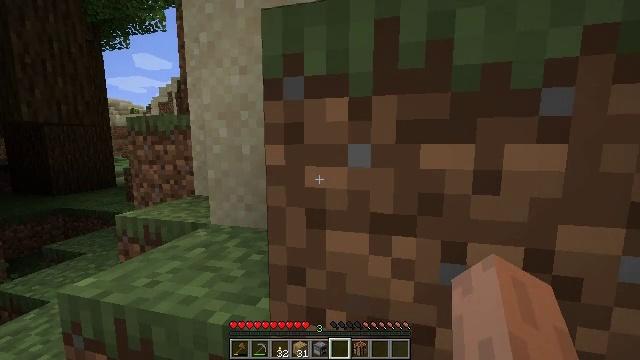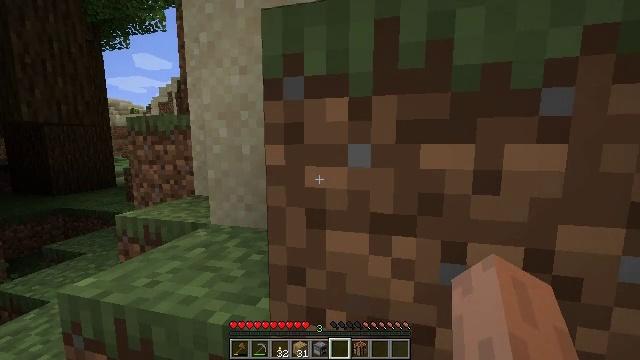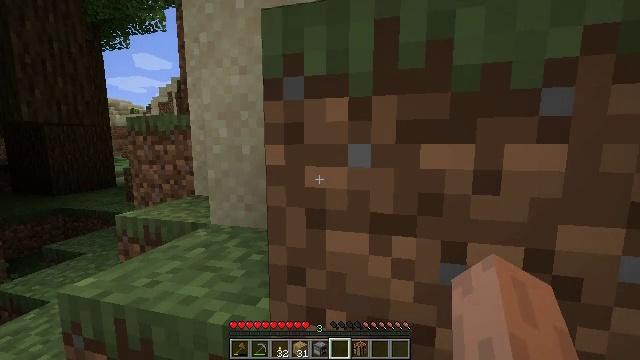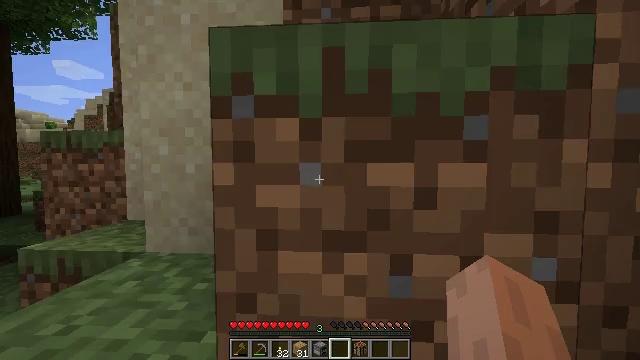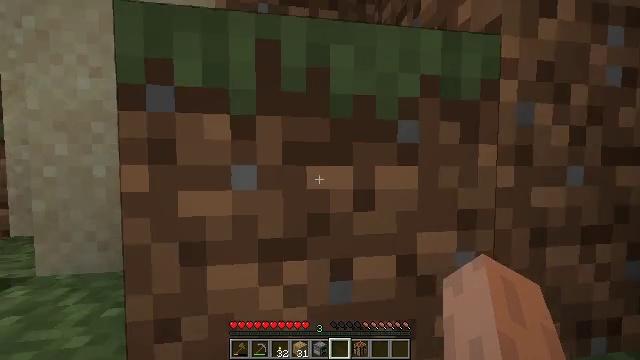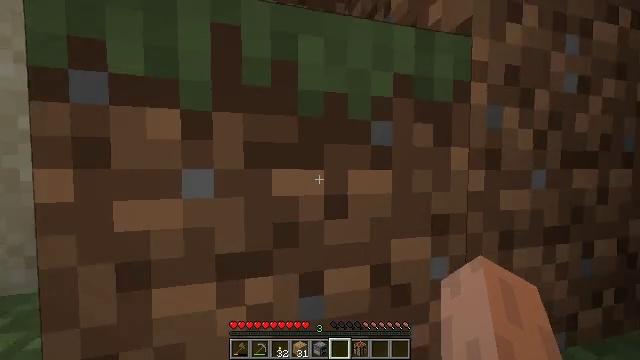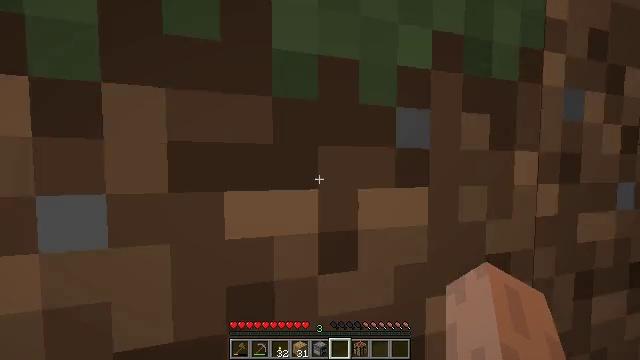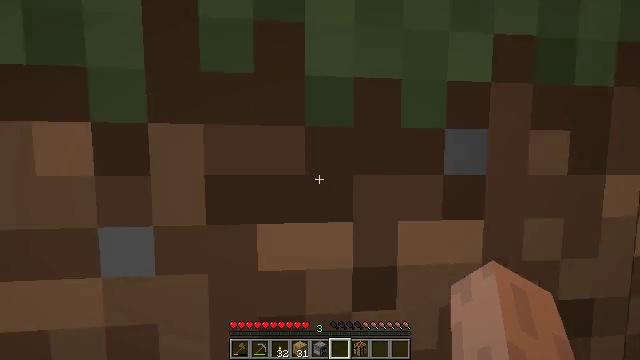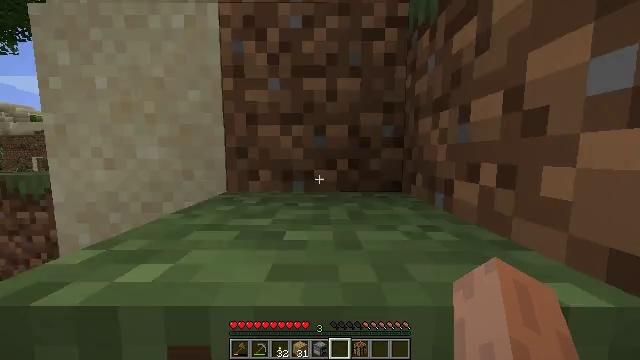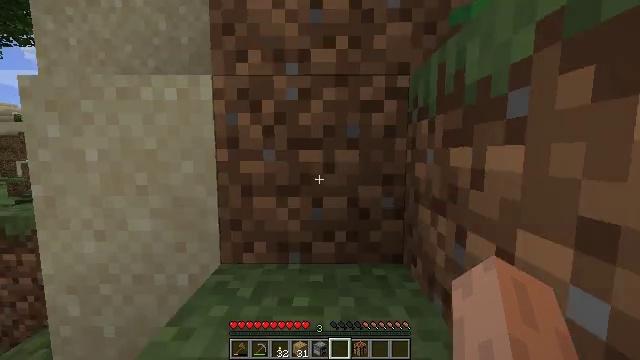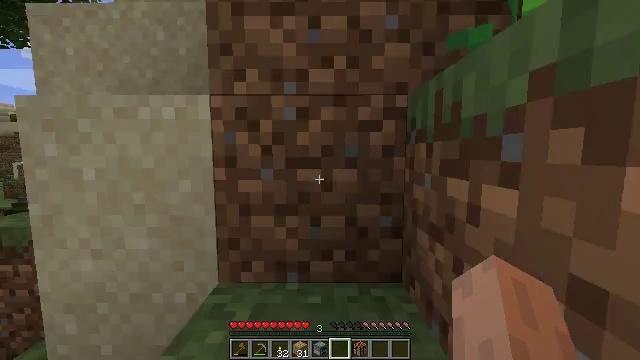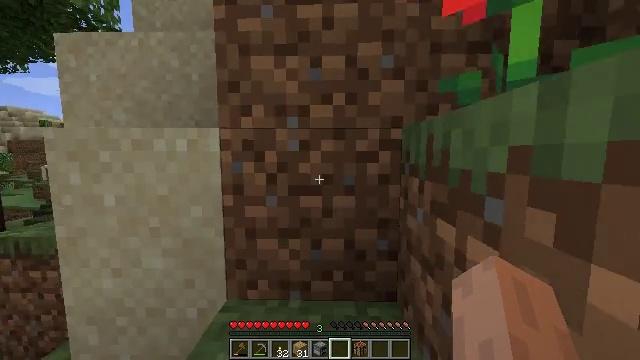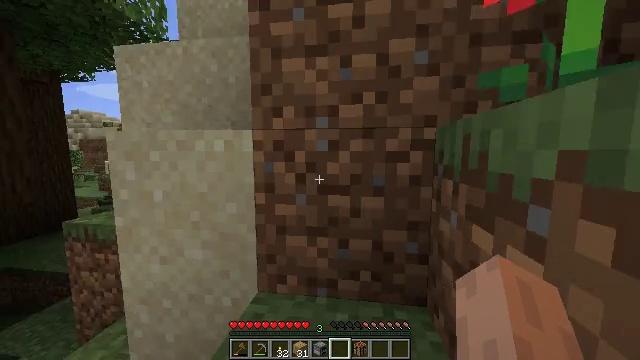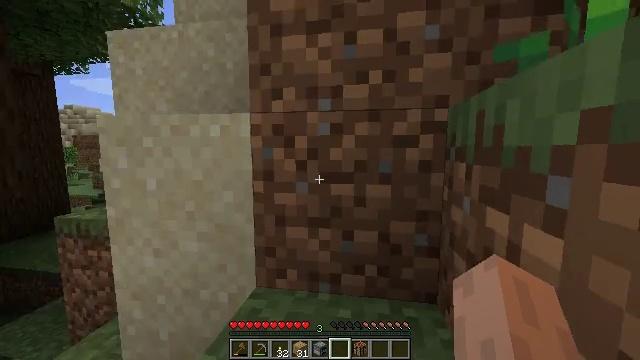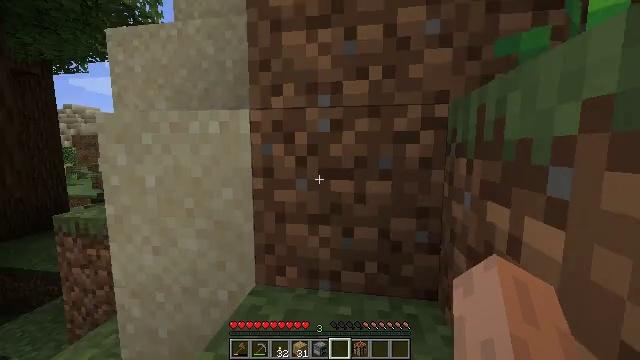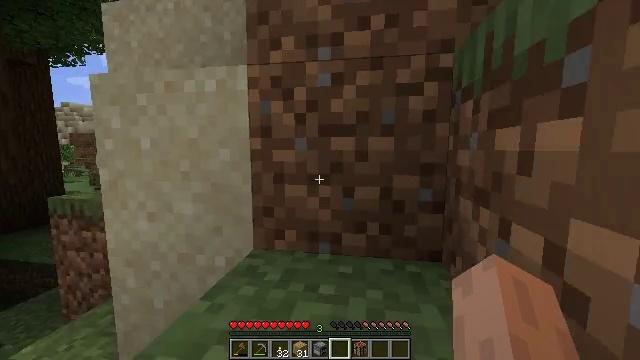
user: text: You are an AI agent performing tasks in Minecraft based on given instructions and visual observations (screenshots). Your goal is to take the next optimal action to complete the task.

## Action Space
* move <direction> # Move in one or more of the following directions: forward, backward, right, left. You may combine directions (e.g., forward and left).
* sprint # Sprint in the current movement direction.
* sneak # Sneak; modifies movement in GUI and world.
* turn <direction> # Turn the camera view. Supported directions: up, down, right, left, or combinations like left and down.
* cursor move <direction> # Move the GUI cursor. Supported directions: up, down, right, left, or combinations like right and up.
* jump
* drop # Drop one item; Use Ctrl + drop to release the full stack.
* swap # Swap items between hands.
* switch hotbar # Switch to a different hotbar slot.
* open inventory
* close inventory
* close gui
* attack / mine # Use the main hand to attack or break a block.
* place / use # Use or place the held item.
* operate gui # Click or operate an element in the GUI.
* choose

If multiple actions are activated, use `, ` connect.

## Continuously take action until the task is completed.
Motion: motion action
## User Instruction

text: Mine the red mushroom block in the forest.
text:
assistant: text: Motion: no_op
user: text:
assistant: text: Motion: no_op
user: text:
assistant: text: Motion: turn right and up
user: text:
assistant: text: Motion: move forward, turn right
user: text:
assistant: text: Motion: move forward, sprint, turn right
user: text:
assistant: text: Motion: move forward, sprint
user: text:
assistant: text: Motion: move forward, sprint, turn left and down, jump
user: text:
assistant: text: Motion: move forward, sprint, turn left and down, jump
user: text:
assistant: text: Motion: move forward, sprint, jump
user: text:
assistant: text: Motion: move forward, sprint
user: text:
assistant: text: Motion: move forward, turn left
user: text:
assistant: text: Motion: move forward, turn left
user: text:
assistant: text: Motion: move forward, turn left
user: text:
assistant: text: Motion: move forward
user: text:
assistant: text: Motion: no_op
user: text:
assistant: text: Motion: no_op
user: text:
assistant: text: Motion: move left
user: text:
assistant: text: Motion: move left
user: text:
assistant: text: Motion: move left
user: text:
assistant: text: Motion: move left, turn right
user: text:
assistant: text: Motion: move forward and move left, turn right
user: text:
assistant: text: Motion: move forward and move left
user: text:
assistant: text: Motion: move forward and move left
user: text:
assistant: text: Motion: move forward and move left, jump
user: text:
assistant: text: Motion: move forward and move left, jump
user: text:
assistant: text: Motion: move forward and move left, turn right, jump
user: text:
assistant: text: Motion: move forward and move left, turn right, jump
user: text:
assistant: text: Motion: move forward, turn right
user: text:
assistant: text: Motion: move forward, turn right
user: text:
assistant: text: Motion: move forward